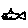
Label: fish